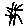
Label: sun